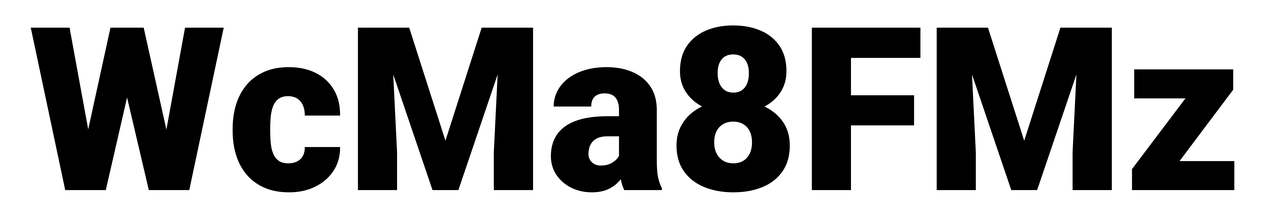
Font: Roboto_Black